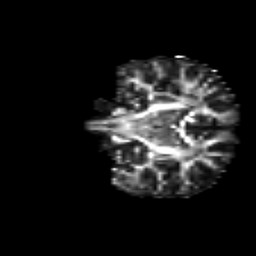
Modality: FA
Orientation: coronal
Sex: male
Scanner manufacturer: siemens
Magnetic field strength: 3 T
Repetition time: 5 s
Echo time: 0.071 s